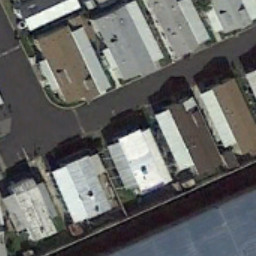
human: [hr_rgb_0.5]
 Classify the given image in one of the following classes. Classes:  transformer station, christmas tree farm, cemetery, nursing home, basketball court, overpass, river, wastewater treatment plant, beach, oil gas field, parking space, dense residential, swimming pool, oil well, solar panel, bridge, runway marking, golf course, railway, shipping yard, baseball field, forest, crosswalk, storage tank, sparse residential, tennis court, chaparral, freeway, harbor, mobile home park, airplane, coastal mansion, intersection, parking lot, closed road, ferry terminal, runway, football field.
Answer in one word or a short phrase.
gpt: mobile home park